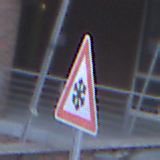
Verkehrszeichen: SchneeOderEisglaette
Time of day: SunriseSunset
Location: Outdoor (Urban)
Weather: Clear
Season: NotSpecified
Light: Natural